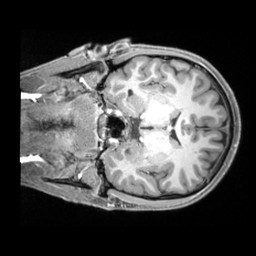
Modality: T1w
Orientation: coronal
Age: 21
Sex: male
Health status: ill
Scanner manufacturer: siemens
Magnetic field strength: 3 T
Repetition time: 2.2 s
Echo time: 0.00218 s